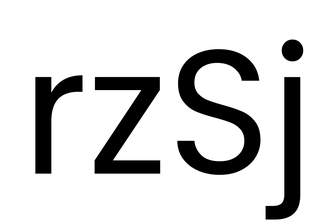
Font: Poppins-Regular